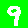
Digit: 9